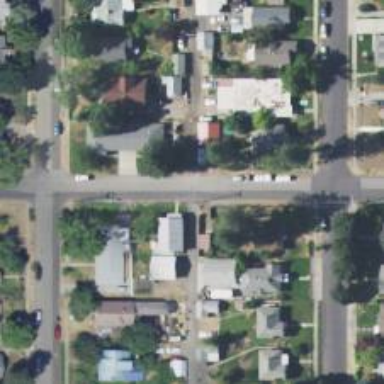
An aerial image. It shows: Alleyway designated as service road.